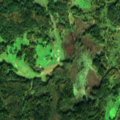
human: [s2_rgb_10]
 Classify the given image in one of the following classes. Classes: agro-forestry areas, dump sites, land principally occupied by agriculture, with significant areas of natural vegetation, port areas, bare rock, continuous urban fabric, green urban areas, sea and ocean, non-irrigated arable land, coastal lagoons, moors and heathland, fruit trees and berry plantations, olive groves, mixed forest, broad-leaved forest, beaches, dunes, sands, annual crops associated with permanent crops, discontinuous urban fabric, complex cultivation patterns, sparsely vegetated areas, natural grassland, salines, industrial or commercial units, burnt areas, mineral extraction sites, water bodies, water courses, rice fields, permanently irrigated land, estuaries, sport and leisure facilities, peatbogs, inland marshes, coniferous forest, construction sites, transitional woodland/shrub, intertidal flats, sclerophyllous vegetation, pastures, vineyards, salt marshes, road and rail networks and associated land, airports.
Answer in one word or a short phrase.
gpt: non-irrigated arable land, land principally occupied by agriculture, with significant areas of natural vegetation, broad-leaved forest, coniferous forest, mixed forest